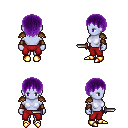
a pixel art fantasy rpg character, female body template, dark elf, purple skin, leather shoulder armor, red pants, purple plain hairstyle, leather bracers, gold boots, dagger, four views (front, back, left, right), 2x2 character sprite sheet, small pixel art, hard edges, no anti-aliasing